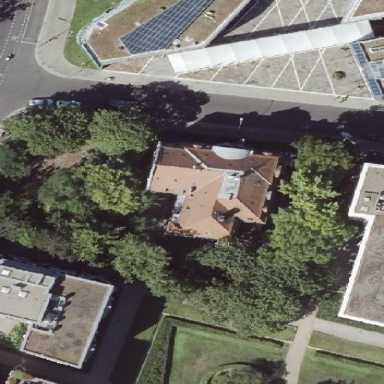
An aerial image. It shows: Embassy building with hipped roof made of roof tiles.